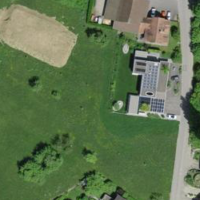
EUNIS habitat code: 55
Species observed at this site:
Melittis melissophyllum